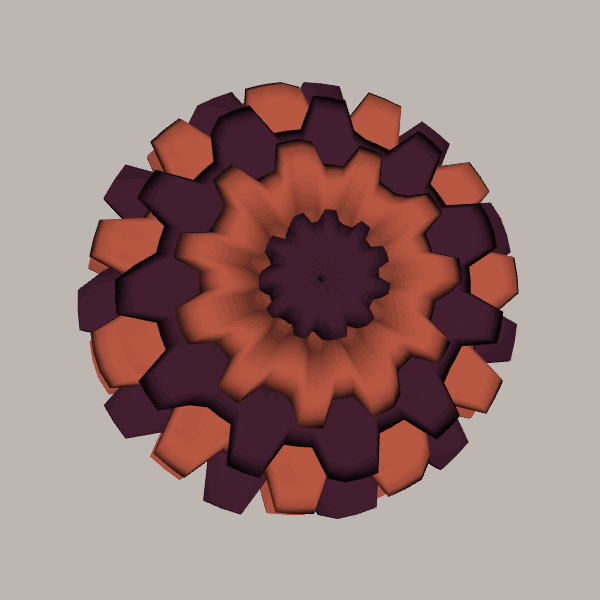
Background: light